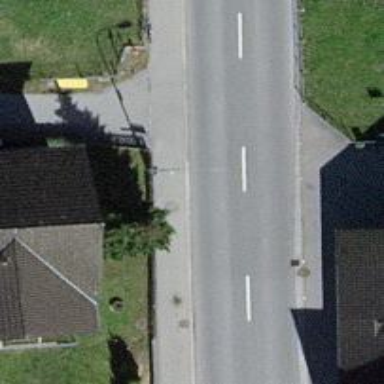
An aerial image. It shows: Bus stop with platform for public transport.